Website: macys
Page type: delivery-shipping
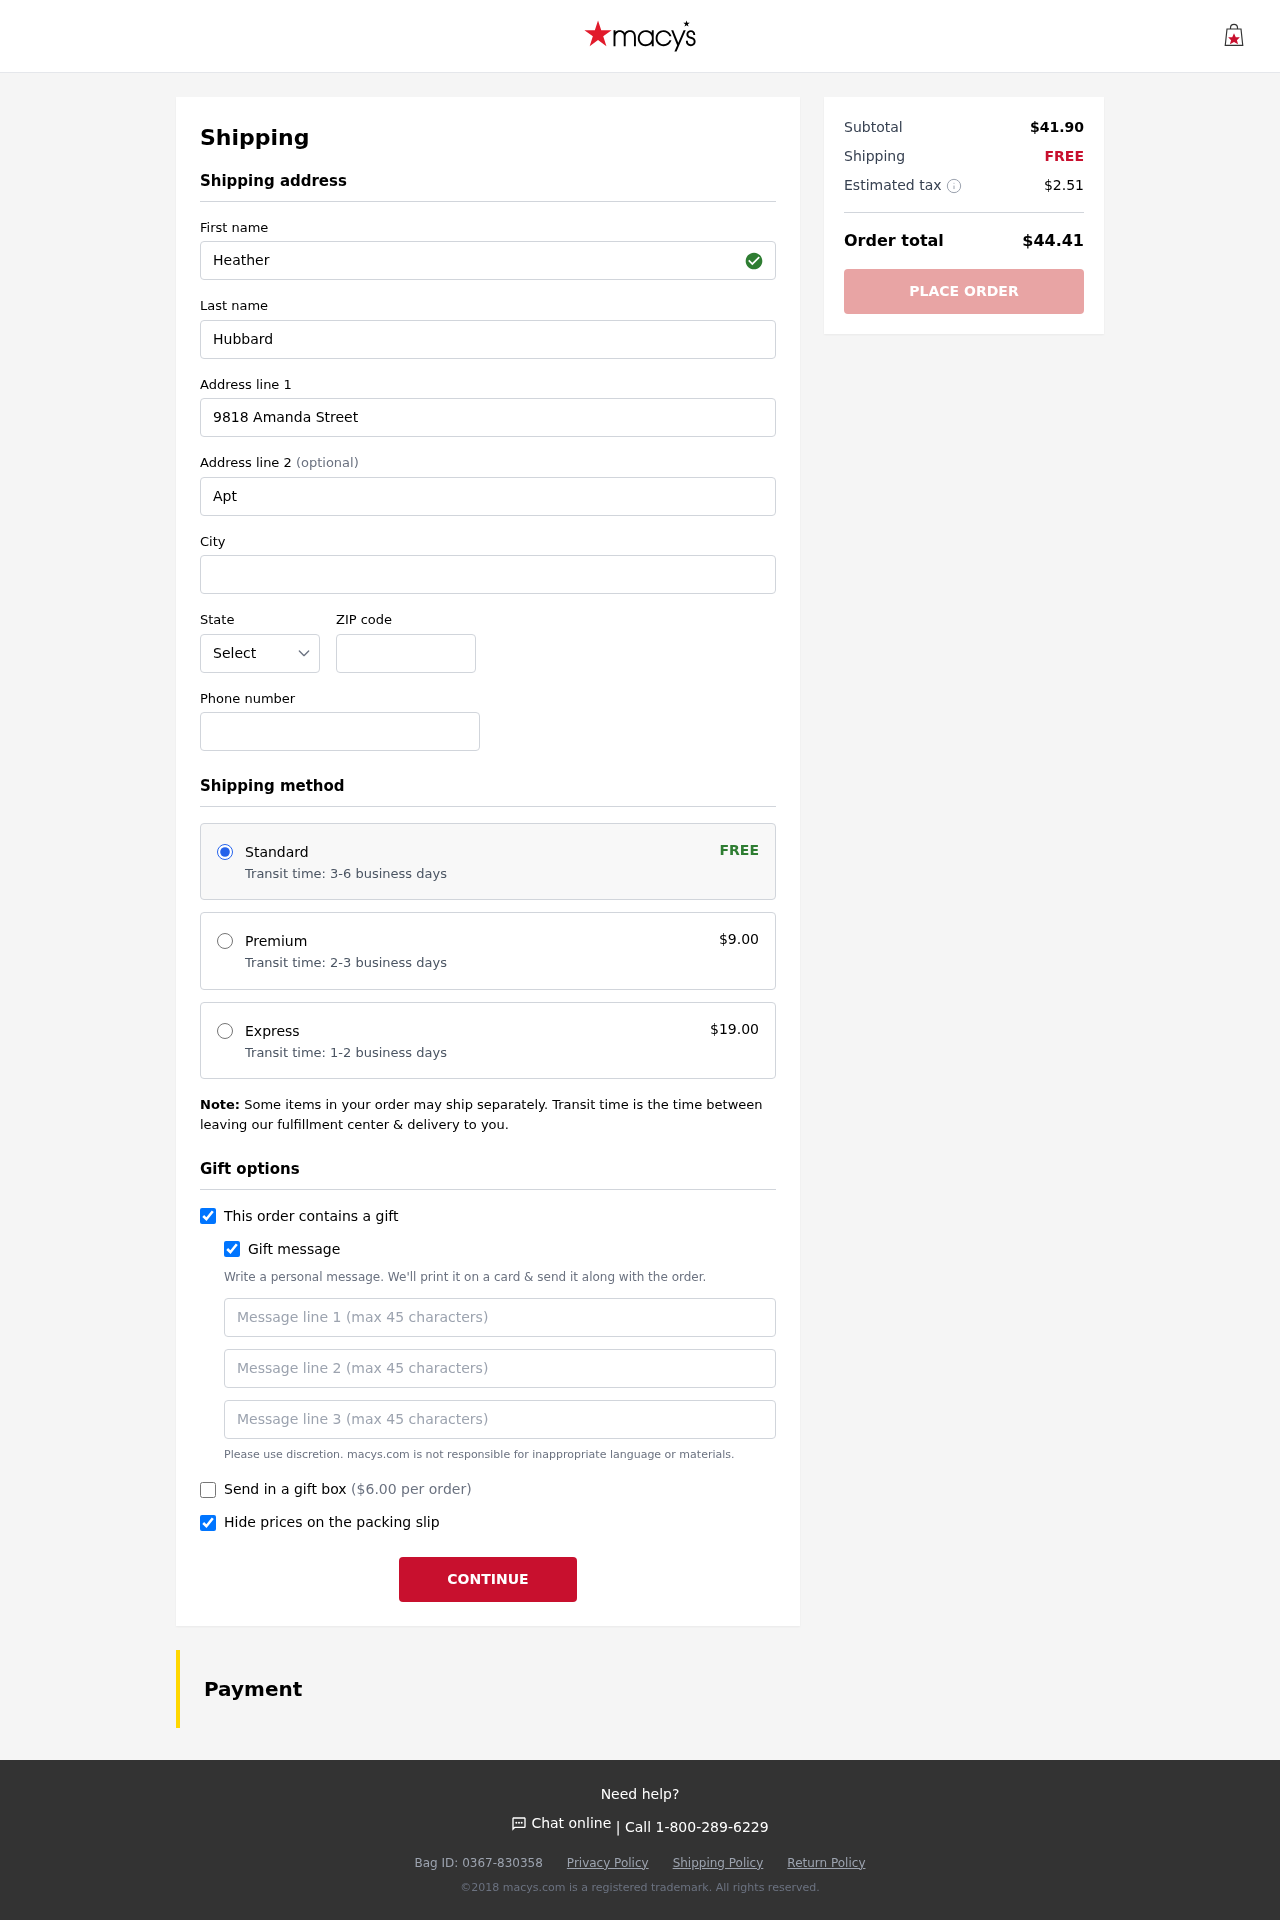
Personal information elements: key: PII_STATE_ABBR
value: UT
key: PII_FIRSTNAME
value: Heather
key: PII_LASTNAME
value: Hubbard
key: PII_STREET
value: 9818 Amanda Street
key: PII_STREET2
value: Apt. 109
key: PII_CITY
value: Christopherton
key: PII_POSTCODE
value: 94355
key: PII_PHONE
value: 9493357944
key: PII_GIFT_MESSAGE
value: Hey Manuel, I know how much you love getting creative, so I thought this gel pen set would be perfect for all your doodles and notes! Can’t wait to see what amazing things you create with them!  Heather
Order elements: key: ORDER_SHIPPING_STANDARD
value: Transit time: 3-6 business days
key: ORDER_SHIPPING_COST
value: FREE
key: ORDER_SHIPPING_PREMIUM
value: Transit time: 2-3 business days
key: ORDER_SHIPPING_PREMIUM_PRICE
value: $9.00
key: ORDER_SHIPPING_EXPRESS
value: Transit time: 1-2 business days
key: ORDER_SHIPPING_EXPRESS_PRICE
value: $19.00
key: ORDER_GIFT_BOX_PRICE
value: ($6.00 per order)
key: ORDER_SUBTOTAL
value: $41.90
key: ORDER_SHIPPING_COST2
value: FREE
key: ORDER_TAX
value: $2.51
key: ORDER_TOTAL
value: $44.41